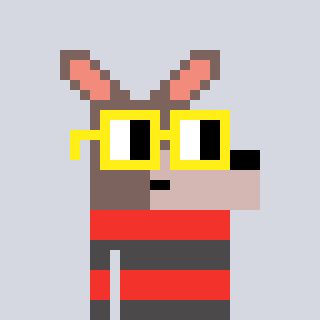
a pixel art character with square yellow glasses, a kangaroo-shaped head and a grayscale-colored body on a cool background